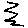
Label: zigzag